Question: What is the reading of this measurement?
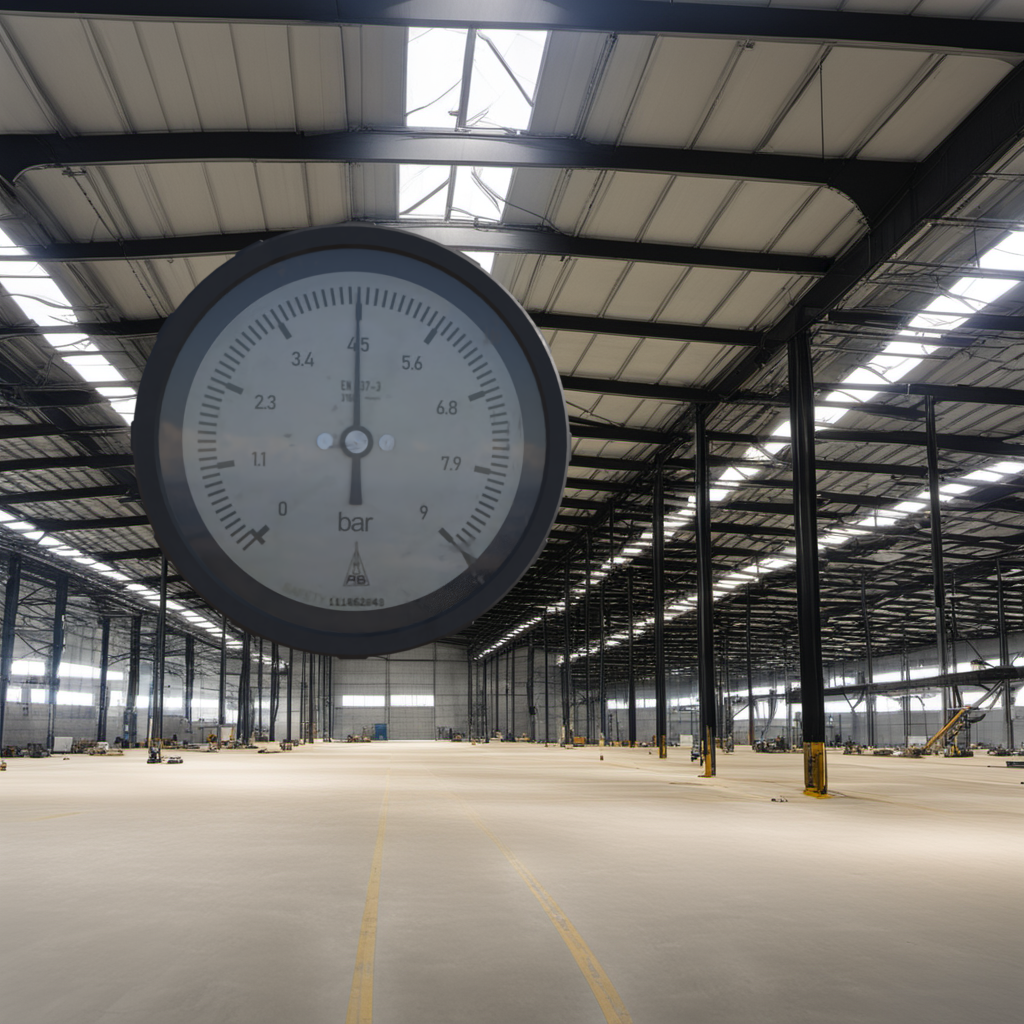
Answer: The result is 4.49
Question: What is the value range of this measurement?
Answer: The range is from 0 to 9
Question: What is the minimum and maximum value of the measurement shown in the image?
Answer: The minimum value is 0 and the maximum value is 9